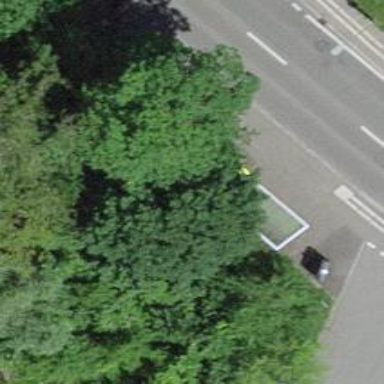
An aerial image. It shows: Post box is visible.